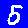
Digit: 5